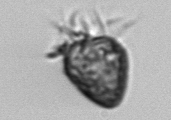
Label: Ciliophora